Question: Now I am using wamp to develop my laravel4 project on windows7. When I sent email to the use I got a error below.
After search the internet the answer is open openssl extendsion.
but I also get this error.
Any ideas? thanks :)

edit :
extension=php_openssl.dll is UNcommented and phpinfo shows Openssl ennable
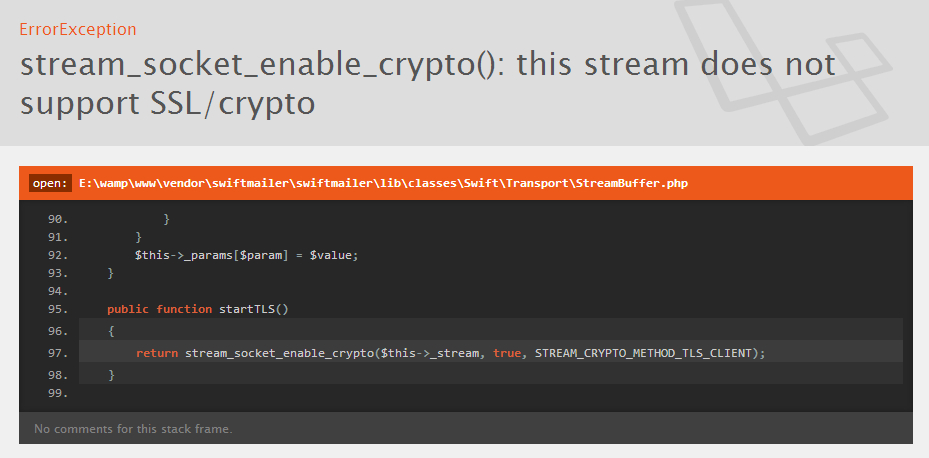
Answer: I am answering it for windows
Follow these steps
1) Enable extension=php_openssl.dll(Remove ;) in php.ini file.
Note there are going to be 2 .ini files. you need to edit the file which found under Apache folder
2) Restart sever
3) Run phpinfo(); and check for openssl, like below